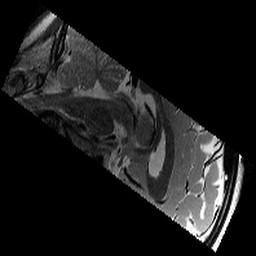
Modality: T2w
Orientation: sagittal
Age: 12
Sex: male
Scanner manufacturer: siemens
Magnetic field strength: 3 T
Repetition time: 9.23 s
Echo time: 0.067 s